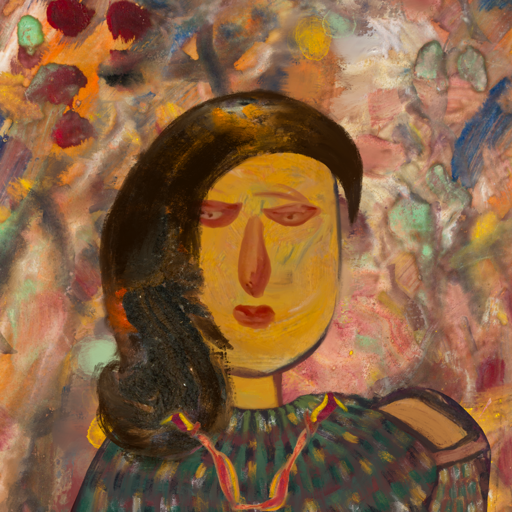
Background: Mother_And_Son_Mother, Head And Neck Front: After_Raid, Face Front: Pious_Lady, Bust: After_Raid, Hair Front: Gypsy_Queen, Head Accessory: Blank, Second Necklace: Gypsy_Mother_1, Necklace: Blank, Baby: Blank